Question: I have created menu with tabs and under tabs I use '<button>'s. Normally '<button>' has 'border:none;' attribute. When a user hovers '<button>' the class below is added to it.
'''
.hover {
border-style:solid
border-width:2px;
border-color:rgb(160,36,67);
};
'''
Unhovered (on the right) '<button>' and hovered '<button>' can be seen here.

(Sorry for the poor quality)
I get the first result firefox, safari and chrome. However in IE border appears outside the button and pushes the other elements in the page. I tried to use 'max-height' 'max-width' however result is the same.
I searched but could not find similar topic. Thanks for any help.
Edit: Added HTML
'''
<table id="ust3tab" class="tab" border="0" cellpadding="0" cellspacing="0">
<tbody>
<tr>
<td class="td1"><button id="alt1" class="altbutton">TAB1</button></td>
<td class="td1"><button id="alt2" class="altbutton">TAB2</button></td>
<td class="td1"><button id="alt3" class="altbutton">TAB3</button></td>
<td class="td1"><button id="alt4" class="altbutton">TAB4</button></td>
<td class="td1"><button id="alt5" class="altbutton">TAB5</button></td>
</tr>
</tbody>
</table>
'''
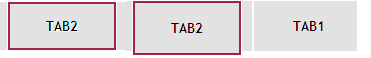
Answer: Try adding
'''
-webkit-box-sizing: border-box;
-moz-box-sizing: border-box;
box-sizing: border-box;
'''
to your td.